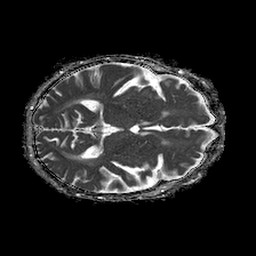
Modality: ADC
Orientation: axial
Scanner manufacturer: philips
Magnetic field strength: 1.5 T
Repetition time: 4.6 s
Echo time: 0.08517 s